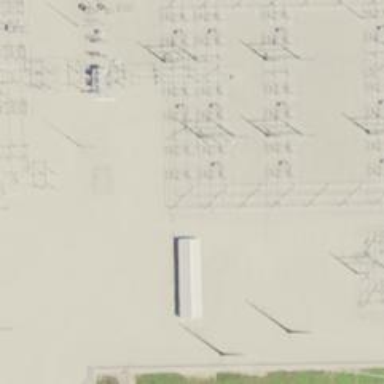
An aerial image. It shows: Switch used for power control.